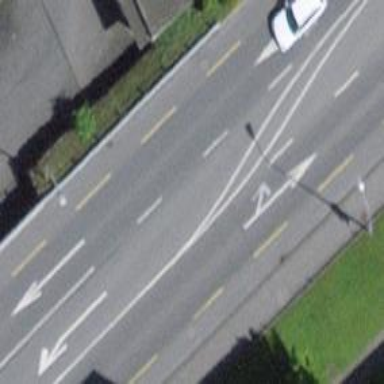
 featuring both sidewalks and cycle lane."